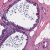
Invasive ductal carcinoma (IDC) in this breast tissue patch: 1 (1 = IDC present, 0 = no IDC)